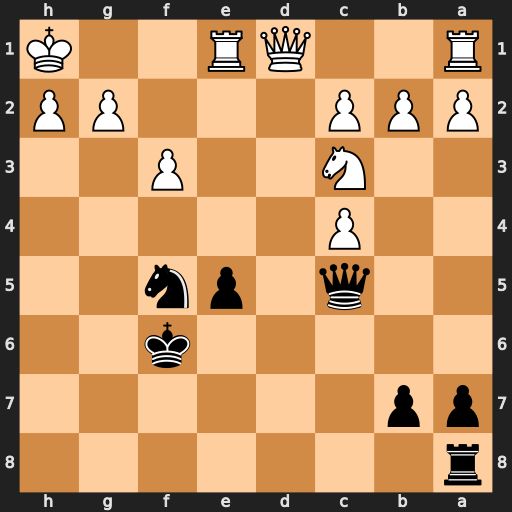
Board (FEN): r7/pp6/5k2/2q1pn2/2P5/2N2P2/PPP3PP/R2QR2K
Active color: b
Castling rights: -
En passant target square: -
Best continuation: Ng3+ hxg3 Rh8#